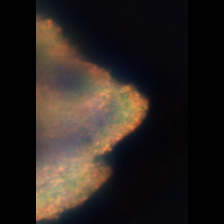
Taxon: Unknown_detritus
Group: Unknown